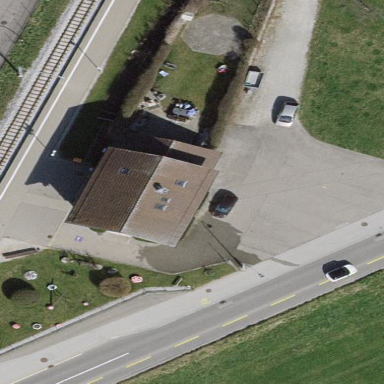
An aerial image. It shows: Train station building.